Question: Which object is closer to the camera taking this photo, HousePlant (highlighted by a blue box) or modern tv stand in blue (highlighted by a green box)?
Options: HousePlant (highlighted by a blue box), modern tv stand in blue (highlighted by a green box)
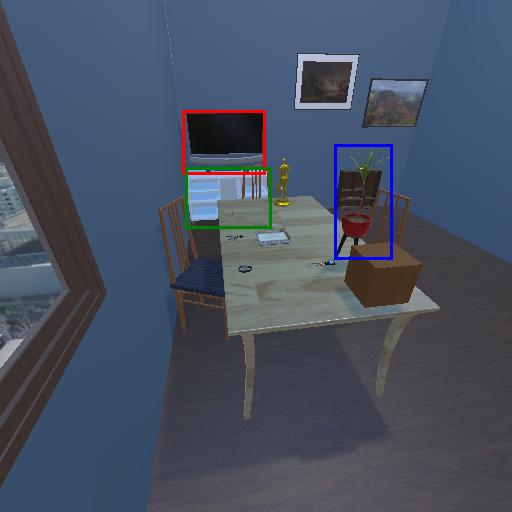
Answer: HousePlant (highlighted by a blue box)